Question:
This is the gist of it, you can see the rotation angle go from 0 - 236 then jump 119 - 0, weird.
I would like to get the angle of a model in degrees (0-360) in relation to its y-axis. However using libgdx thus far I have been unable to get an expected result using:
'''
angle = modelInstance.transform.getRotation(new Quaternion()).getAxisAngle(Vector3.Zero)
'''
Assuming I am only rotating around the y-axis, is this the correct way to get the angle of rotation from the transformation matrix in libgdx?
I have included a full example class to demonstrate that the angles I am receiving from getting rotations in such a way are not what is expected, instead of 0 - 360 for a full revolution I get something like 0 - 117 then jumps to 243.
'''
public class RotateExperiment extends InputAdapter implements ApplicationListener {
private Environment environment;
private ModelBatch modelBatch;
private Camera camera;
private ModelInstance player;
@Override
public void create() {
this.player = new ModelInstance(new ModelBuilder().createCone(10, 10,10, 10, new Material(ColorAttribute.createDiffuse(Color.GRAY)), VertexAttributes.Usage.Position | VertexAttributes.Usage.Normal));
int w = Gdx.graphics.getWidth();
int h = Gdx.graphics.getHeight();
modelBatch = new ModelBatch();
camera = new PerspectiveCamera(67, w, h);
camera.position.set(10f, 10f, 10f);
camera.lookAt(0,0,0);
camera.near = 0.1f;
camera.far = 300f;
camera.update();
environment = new Environment();
environment.set(new ColorAttribute(ColorAttribute.AmbientLight, 0.4f, 0.4f, 0.4f, 1f));
environment.add(new DirectionalLight().set(0.8f, 0.8f, 0.8f, -1f, -0.8f, -0.2f));
}
@Override
public void dispose() {}
private void updateModel(){
Vector3 directionVector = new Vector3(0,0,0);
if(Gdx.input.isKeyPressed(Input.Keys.S)){
directionVector.z = -1;
}
if(Gdx.input.isKeyPressed(Input.Keys.W)){
directionVector.z = 1;
}
if(Gdx.input.isKeyPressed(Input.Keys.A)){
if(Gdx.input.isButtonPressed(Input.Buttons.RIGHT)){
directionVector.y = 1;
} else {
player.transform.rotate(Vector3.Y, 90 * Gdx.graphics.getDeltaTime());
}
}
if(Gdx.input.isKeyPressed(Input.Keys.D)){
if(Gdx.input.isButtonPressed(Input.Buttons.RIGHT)){
directionVector.y = -1;
} else {
player.transform.rotate(Vector3.Y, -90 * Gdx.graphics.getDeltaTime());
}
}
if(directionVector.z != 0 || directionVector.y != 0){
player.transform.translate(directionVector.nor().scl(20 * Gdx.graphics.getDeltaTime()));
}
}
public void update() {
if(player != null){
updateModel();
//update angle text -> actual test code
outputText.setText(String.valueOf(player.transform.getRotation(new Quaternion()).getAxisAngle(Vector3.Zero)));
}
}
@Override
public void render() {
update();
Gdx.gl.glViewport(0, 0, Gdx.graphics.getWidth(), Gdx.graphics.getHeight());
Gdx.gl.glClear(GL10.GL_COLOR_BUFFER_BIT | GL10.GL_DEPTH_BUFFER_BIT);
modelBatch.begin(camera);
modelBatch.render(player, environment);
modelBatch.end();
}
@Override
public void resize(int width, int height) {
Gdx.gl.glViewport(0, 0, width, height);
}
@Override
public void pause() {}
@Override
public void resume() {}
private final static JLabel outputText = new JLabel("test");
public static void main(String[] args) {
LwjglApplicationConfiguration cfg = new LwjglApplicationConfiguration();
cfg.title = "TestRotation";
cfg.useGL20 = true;
Dimension screenSize = Toolkit.getDefaultToolkit().getScreenSize();
cfg.width = screenSize.width;
cfg.height = screenSize.height;
new LwjglApplication(new RotateExperiment(), cfg);
JFrame outputWindow = new JFrame();
JPanel outputPanel = new JPanel();
outputPanel.add(outputText);
outputWindow.add(outputPanel);
outputWindow.setAlwaysOnTop(true);
outputWindow.setVisible(true);
outputWindow.pack();
outputWindow.toFront();
}
}
'''
If you are running the example, click on the libgdx render window once it has loaded, and model rotations can be controlled with "A" and "D". The resulting rotation using the above method are also output in a separate JFrame.
I believe the suspect code may be in the libgdx method for taking a 4x4 transformation matrix to a quaternion: . When you call transform.getRotation() this calls setFromAxes and passes in the matrix axes. I have seen the open <URL>, however as you can see in he example my cube model is not scaled, so this can't be what's happening. The setFromAxes code is as follows:
'''
// the trace is the sum of the diagonal elements; see
// http://mathworld.wolfram.com/MatrixTrace.html
final float m00 = xx, m01 = xy, m02 = xz;
final float m10 = yx, m11 = yy, m12 = yz;
final float m20 = zx, m21 = zy, m22 = zz;
final float t = m00 + m11 + m22;
// we protect the division by s by ensuring that s>=1
double x, y, z, w;
if (t >= 0) { // |w| >= .5
double s = Math.sqrt(t + 1); // |s|>=1 ...
w = 0.5 * s;
s = 0.5 / s; // so this division isn't bad
x = (m21 - m12) * s;
y = (m02 - m20) * s;
z = (m10 - m01) * s;
} else if ((m00 > m11) && (m00 > m22)) {
double s = Math.sqrt(1.0 + m00 - m11 - m22); // |s|>=1
x = s * 0.5; // |x| >= .5
s = 0.5 / s;
y = (m10 + m01) * s;
z = (m02 + m20) * s;
w = (m21 - m12) * s;
} else if (m11 > m22) {
double s = Math.sqrt(1.0 + m11 - m00 - m22); // |s|>=1
y = s * 0.5; // |y| >= .5
s = 0.5 / s;
x = (m10 + m01) * s;
z = (m21 + m12) * s;
w = (m02 - m20) * s;
} else {
double s = Math.sqrt(1.0 + m22 - m00 - m11); // |s|>=1
z = s * 0.5; // |z| >= .5
s = 0.5 / s;
x = (m02 + m20) * s;
y = (m21 + m12) * s;
w = (m10 - m01) * s;
}
return set((float)x, (float)y, (float)z, (float)w);
'''
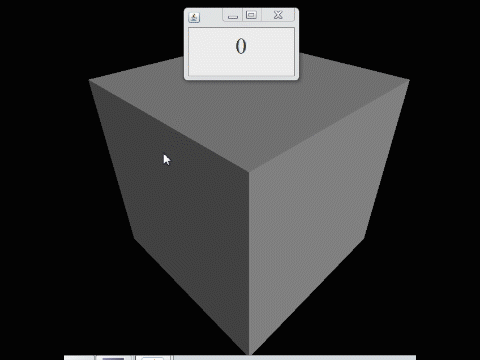
Answer: So assuming you have a non scaled model, and you only performed a rotation around the y-axis, the following code will get you an angle 0 -360 only from the transformation matrix of your model in libgdx:
'''
Vector3 axisVec = new Vector3();
int angle = (int) (player.transform.getRotation(new Quaternion()).getAxisAngle(axisVec) * axisVec.nor().y);
angle = angle < 0 ? angle + 360 : angle; //convert <0 values
'''
If you have a scaled model the current solution as per the open <URL> is to normalize the axes in the setFromAxes code, I have replaced my setFromAxes with the following until it is updated:
'''
private Quaternion setFromAxes(float xx, float xy, float xz, float yx, float yy, float yz, float zx, float zy, float zz){
//normalise axis
Vector3 xAxis = new Vector3(xx, xy, xz).nor();
Vector3 yAxis = new Vector3(yx, yy, yz).nor();
Vector3 zAxis = new Vector3(zx, zy, zz).nor();
xx = xAxis.x;
xy = xAxis.y;
xz = xAxis.z;
yx = yAxis.x;
yy = yAxis.y;
yz = yAxis.z;
zx = zAxis.x;
zy = zAxis.y;
zz = zAxis.z;
// the trace is the sum of the diagonal elements; see
// http://mathworld.wolfram.com/MatrixTrace.html
final float m00 = xx, m01 = xy, m02 = xz;
final float m10 = yx, m11 = yy, m12 = yz;
final float m20 = zx, m21 = zy, m22 = zz;
final float t = m00 + m11 + m22;
// we protect the division by s by ensuring that s>=1
double x, y, z, w;
if (t >= 0) { // |w| >= .5
double s = Math.sqrt(t + 1); // |s|>=1 ...
w = 0.5 * s;
s = 0.5 / s; // so this division isn't bad
x = (m21 - m12) * s;
y = (m02 - m20) * s;
z = (m10 - m01) * s;
} else if ((m00 > m11) && (m00 > m22)) {
double s = Math.sqrt(1.0 + m00 - m11 - m22); // |s|>=1
x = s * 0.5; // |x| >= .5
s = 0.5 / s;
y = (m10 + m01) * s;
z = (m02 + m20) * s;
w = (m21 - m12) * s;
} else if (m11 > m22) {
double s = Math.sqrt(1.0 + m11 - m00 - m22); // |s|>=1
y = s * 0.5; // |y| >= .5
s = 0.5 / s;
x = (m10 + m01) * s;
z = (m21 + m12) * s;
w = (m02 - m20) * s;
} else {
double s = Math.sqrt(1.0 + m22 - m00 - m11); // |s|>=1
z = s * 0.5; // |z| >= .5
s = 0.5 / s;
x = (m02 + m20) * s;
y = (m21 + m12) * s;
w = (m10 - m01) * s;
}
return new Quaternion((float)x, (float)y, (float)z, (float)w);
}
'''